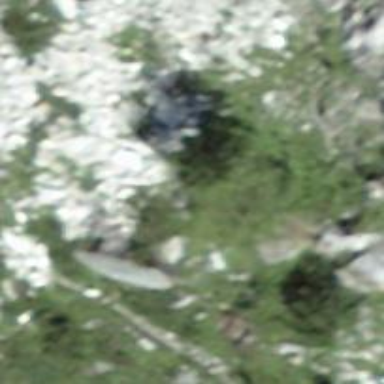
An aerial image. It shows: Cliff in nature.